Question: I am having a page with a drop down menu and images blocks beneath it.
My menu and image blocks both applied position relative. Drop down of menu having z-index value of 9000, postion:absolute where as images are having z-index value of 1000.
When it comes to IE drop down menus are coming down to the blocks holding image, even though having greater value of z-index. On firefox it works perfect.
Any ideas why is this happening and what would be the solution for this?
If I remove the position:relative from the images it works perfect. But that is needed for me.
Check the attached image for a clear idea of the problem.

Thanks
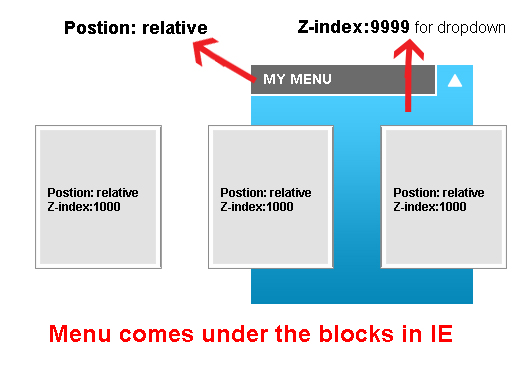
Answer: Try setting up the menu to absolute:
<URL>